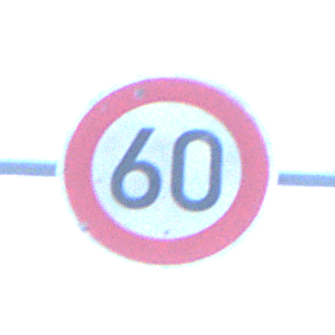
Verkehrszeichen: Geschwindigkeit60
Umgebung: Outdoor, Urban
Tageszeit: SunriseSunset
Wetter: PartlyCloudy
Licht: Natural
Jahreszeit: NotSpecified
Kontrast: LowContrast